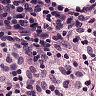
Metastatic tissue present: no